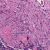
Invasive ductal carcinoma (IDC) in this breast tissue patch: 1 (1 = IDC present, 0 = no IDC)